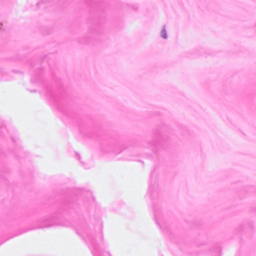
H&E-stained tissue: Breast